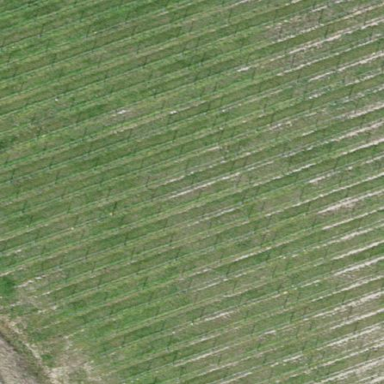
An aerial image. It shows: Vineyard where grapes are grown.